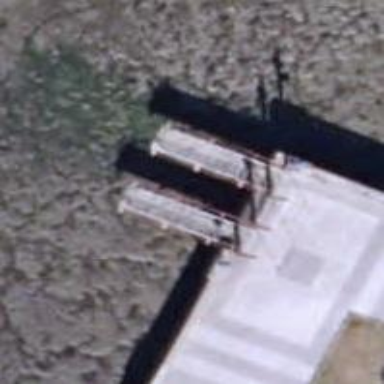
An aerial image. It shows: Bridge.